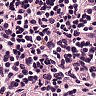
Metastatic tissue present: no